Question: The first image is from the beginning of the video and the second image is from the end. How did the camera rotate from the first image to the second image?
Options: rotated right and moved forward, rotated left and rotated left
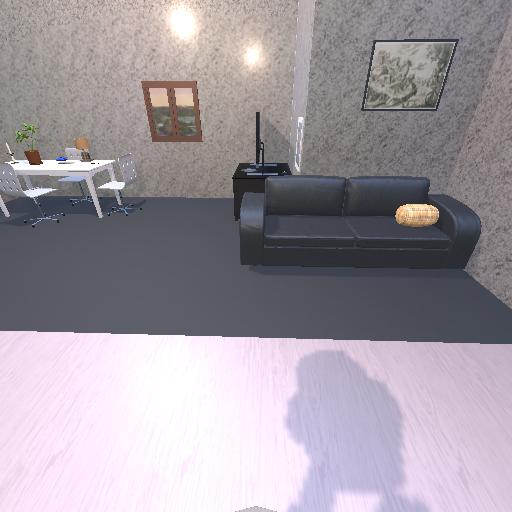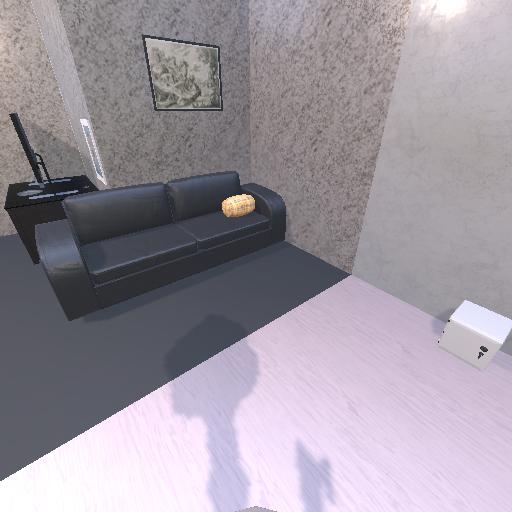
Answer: rotated right and moved forward